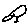
Label: bird